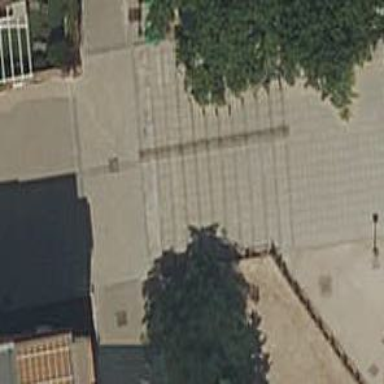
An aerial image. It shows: Pedestrian road with paving stones.